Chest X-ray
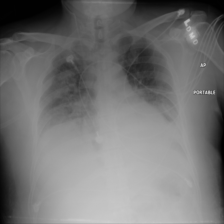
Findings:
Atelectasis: positive
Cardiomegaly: negative
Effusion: negative
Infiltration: positive
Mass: negative
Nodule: negative
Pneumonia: positive
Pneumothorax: negative
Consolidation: positive
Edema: positive
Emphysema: negative
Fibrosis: negative
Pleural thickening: negative
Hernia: negative